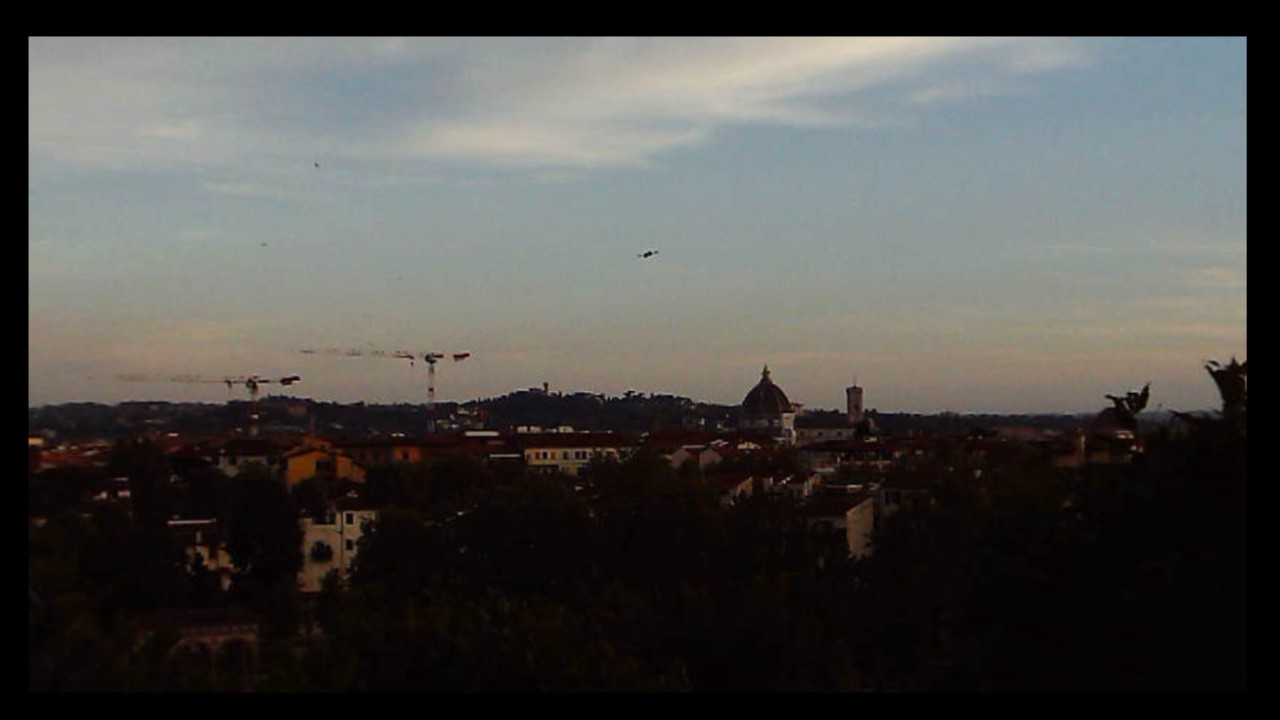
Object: Betafpv air75

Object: DJI Mini 3